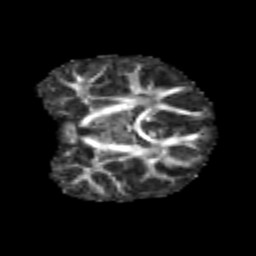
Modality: FA
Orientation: coronal
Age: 8
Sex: male
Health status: healthy